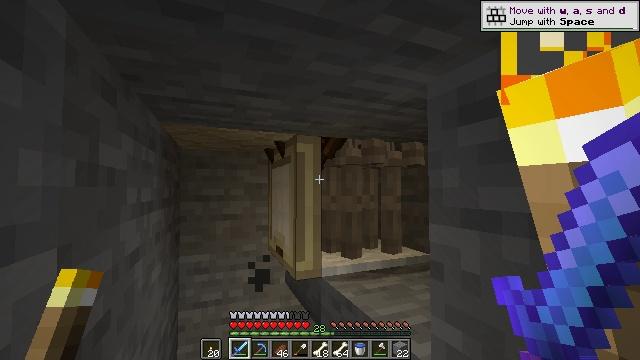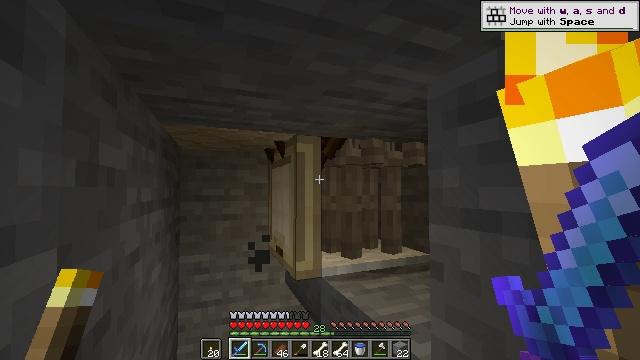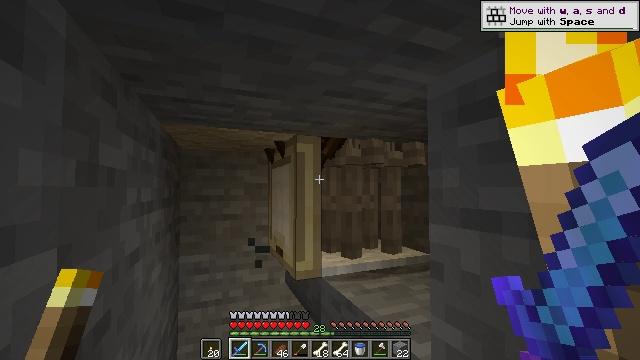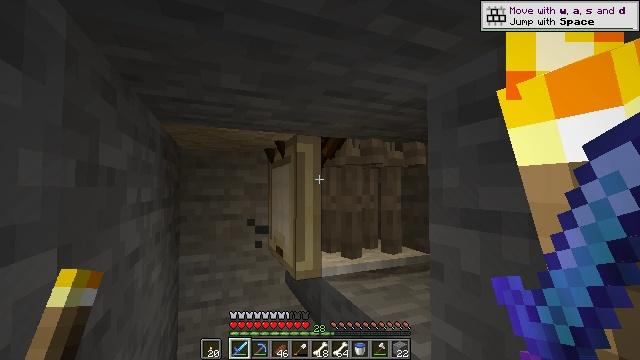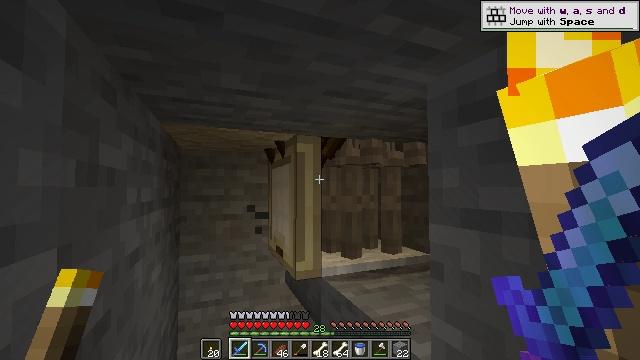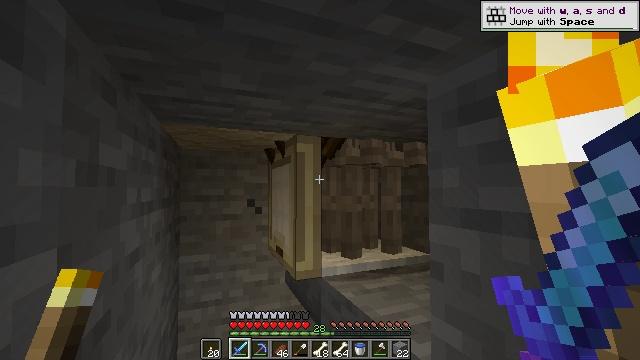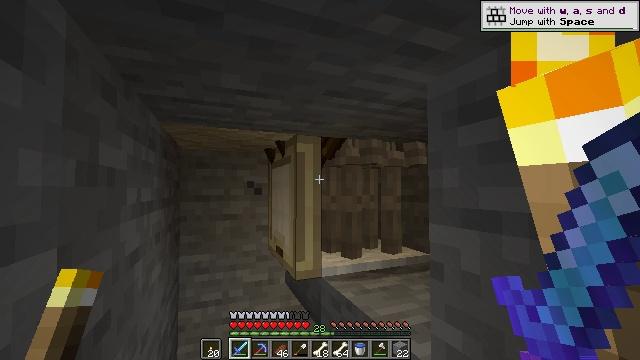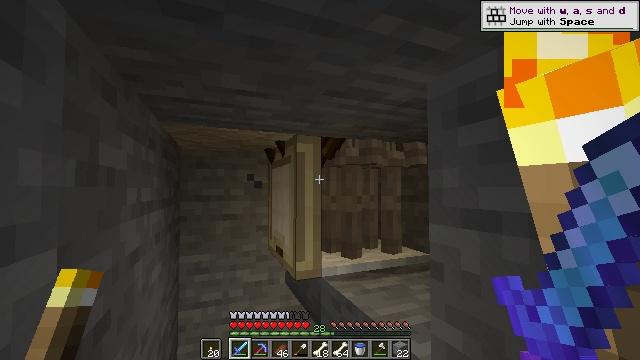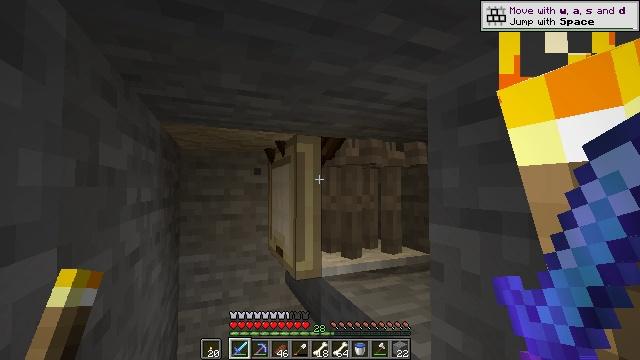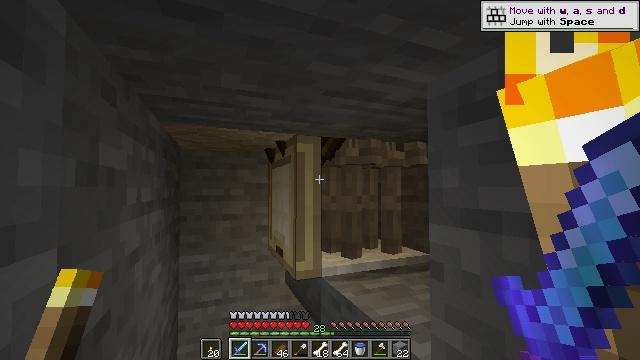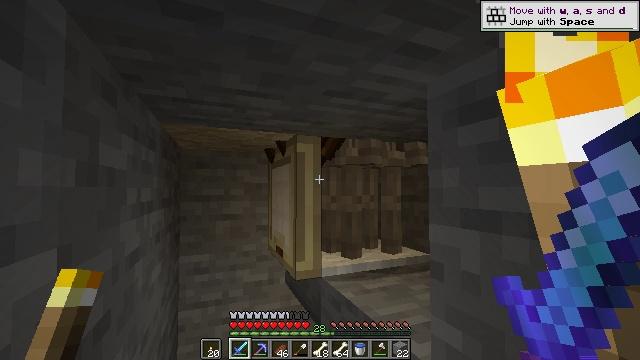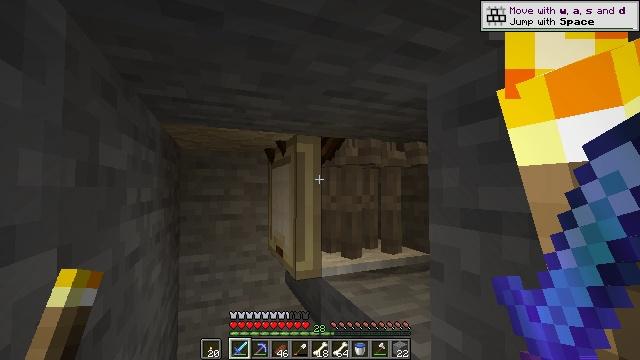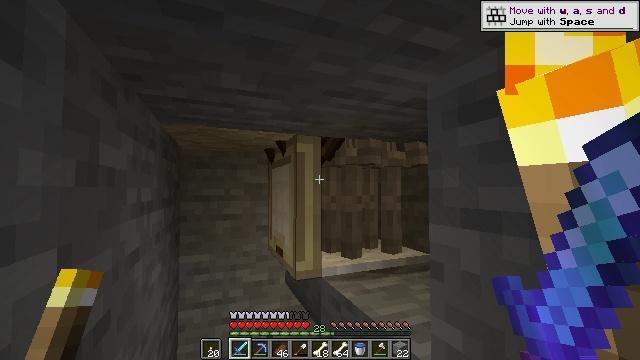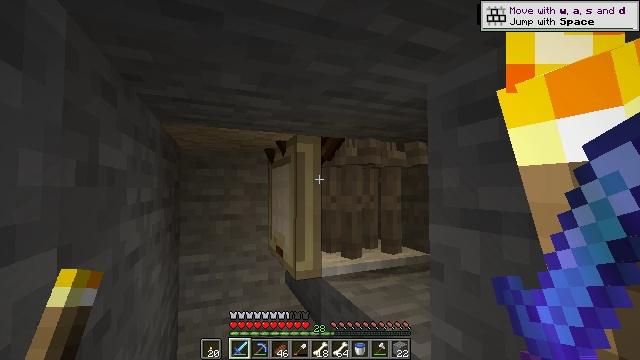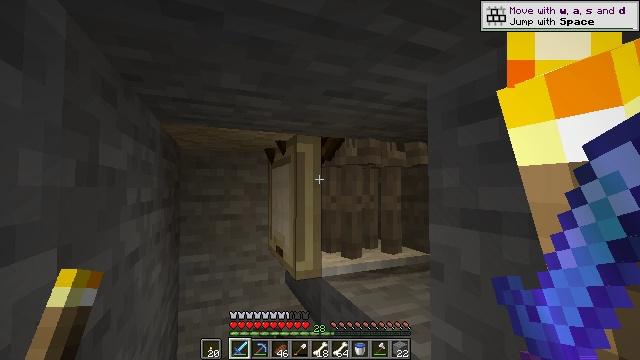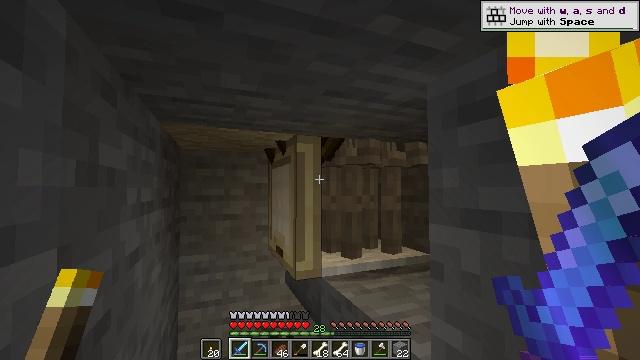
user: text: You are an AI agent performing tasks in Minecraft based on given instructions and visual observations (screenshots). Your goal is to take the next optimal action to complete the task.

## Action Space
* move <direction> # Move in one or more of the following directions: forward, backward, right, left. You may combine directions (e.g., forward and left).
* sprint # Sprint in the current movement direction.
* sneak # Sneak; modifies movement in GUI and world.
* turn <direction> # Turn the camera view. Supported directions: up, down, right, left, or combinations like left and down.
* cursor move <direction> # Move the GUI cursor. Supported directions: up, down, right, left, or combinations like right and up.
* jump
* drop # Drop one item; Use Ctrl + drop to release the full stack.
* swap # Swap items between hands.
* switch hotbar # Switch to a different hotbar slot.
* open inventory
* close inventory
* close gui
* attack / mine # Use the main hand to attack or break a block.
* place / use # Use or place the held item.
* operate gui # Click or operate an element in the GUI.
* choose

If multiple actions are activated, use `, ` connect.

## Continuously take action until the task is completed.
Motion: motion action
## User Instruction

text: Kill a skeleton.
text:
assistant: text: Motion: no_op
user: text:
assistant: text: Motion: no_op
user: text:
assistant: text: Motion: no_op
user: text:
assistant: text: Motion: no_op
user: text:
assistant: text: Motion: no_op
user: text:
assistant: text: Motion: no_op
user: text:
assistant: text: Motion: no_op
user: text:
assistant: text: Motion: no_op
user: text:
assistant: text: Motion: no_op
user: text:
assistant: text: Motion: no_op
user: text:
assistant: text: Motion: no_op
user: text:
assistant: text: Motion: no_op
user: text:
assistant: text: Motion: no_op
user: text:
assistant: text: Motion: no_op
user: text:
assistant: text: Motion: no_op
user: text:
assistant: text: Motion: no_op
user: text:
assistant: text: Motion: no_op
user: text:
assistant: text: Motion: no_op
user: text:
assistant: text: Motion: no_op
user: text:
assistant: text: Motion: no_op
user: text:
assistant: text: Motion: no_op
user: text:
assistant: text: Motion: no_op
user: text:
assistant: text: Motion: no_op
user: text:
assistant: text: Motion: no_op
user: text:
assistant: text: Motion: no_op
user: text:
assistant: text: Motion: no_op
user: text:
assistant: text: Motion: no_op
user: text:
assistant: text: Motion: no_op
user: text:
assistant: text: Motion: no_op
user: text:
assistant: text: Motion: no_op